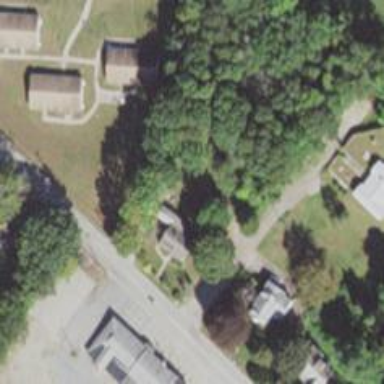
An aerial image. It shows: Residential driveway.